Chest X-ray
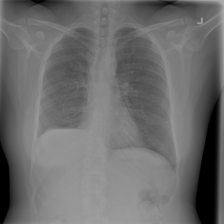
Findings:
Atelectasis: negative
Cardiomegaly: negative
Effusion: negative
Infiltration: negative
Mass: negative
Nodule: negative
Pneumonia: negative
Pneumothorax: negative
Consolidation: negative
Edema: negative
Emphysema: negative
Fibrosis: negative
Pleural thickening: negative
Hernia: negative